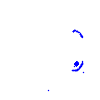
Particle: kaon